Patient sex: M
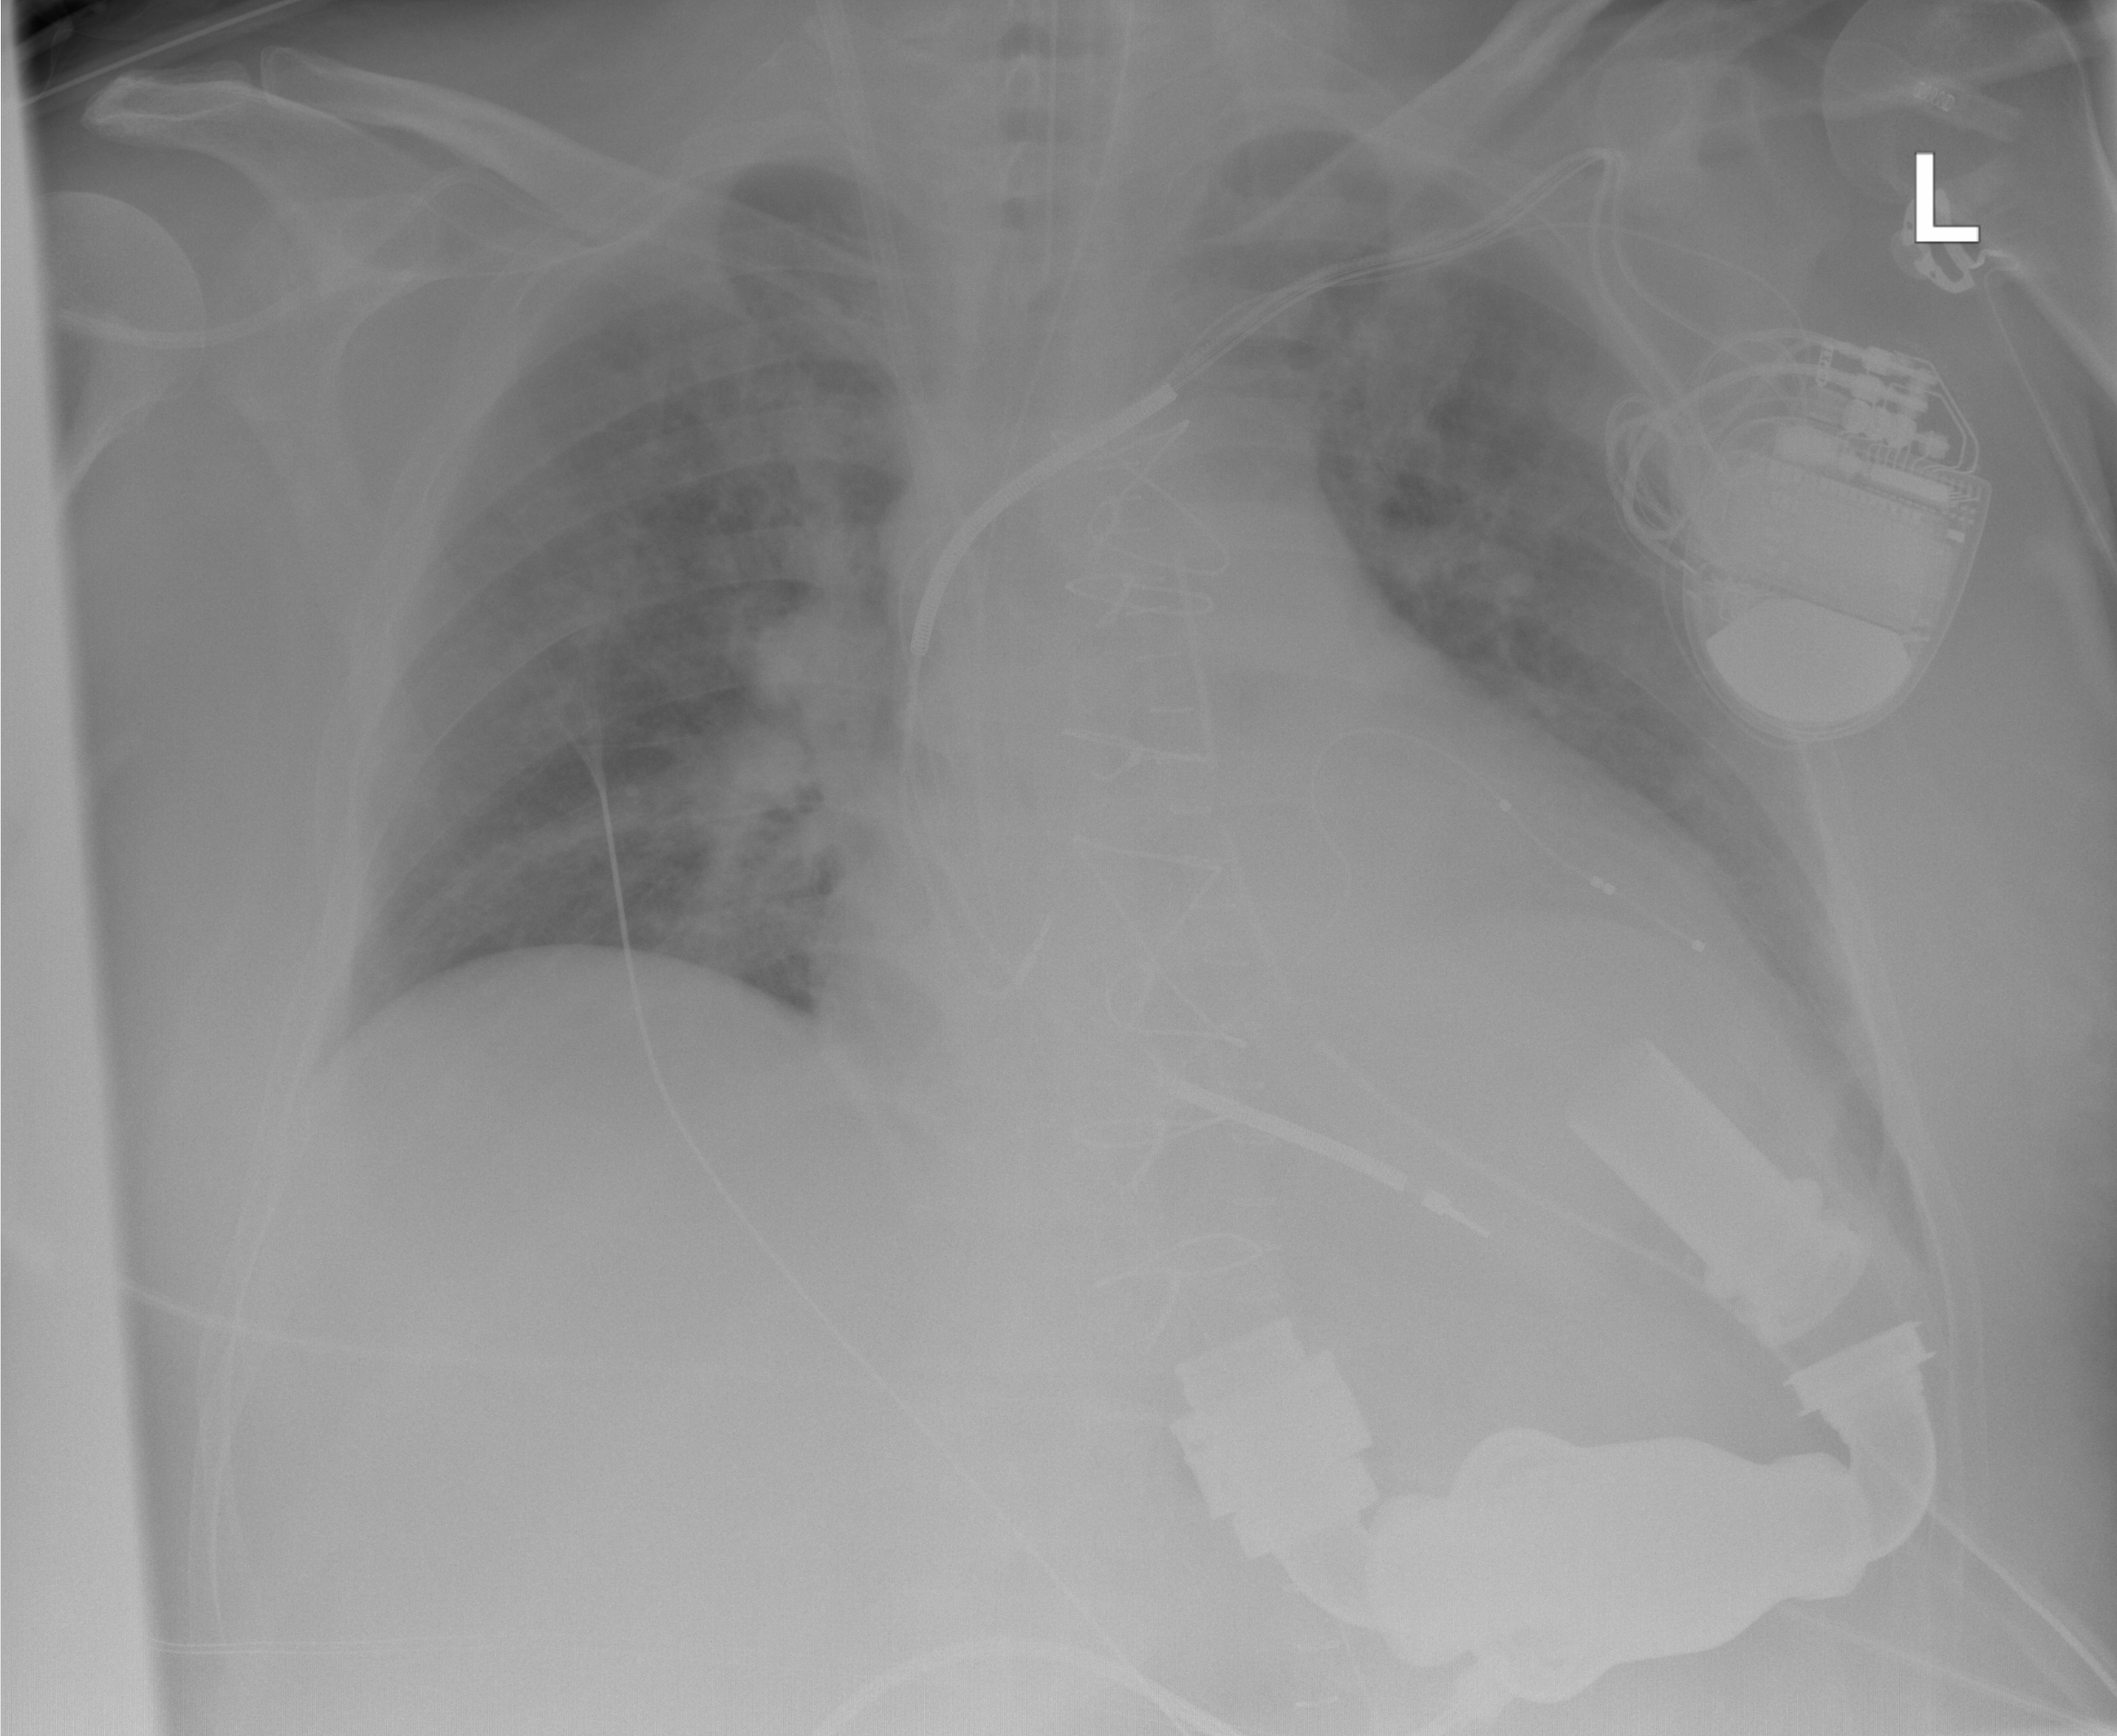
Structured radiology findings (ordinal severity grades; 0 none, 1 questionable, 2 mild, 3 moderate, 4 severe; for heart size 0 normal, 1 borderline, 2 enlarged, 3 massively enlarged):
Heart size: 2
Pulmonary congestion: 2
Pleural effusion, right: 0
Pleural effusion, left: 1
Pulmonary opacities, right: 2
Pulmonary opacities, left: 2
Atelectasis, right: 2
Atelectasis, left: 2